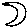
Label: moon